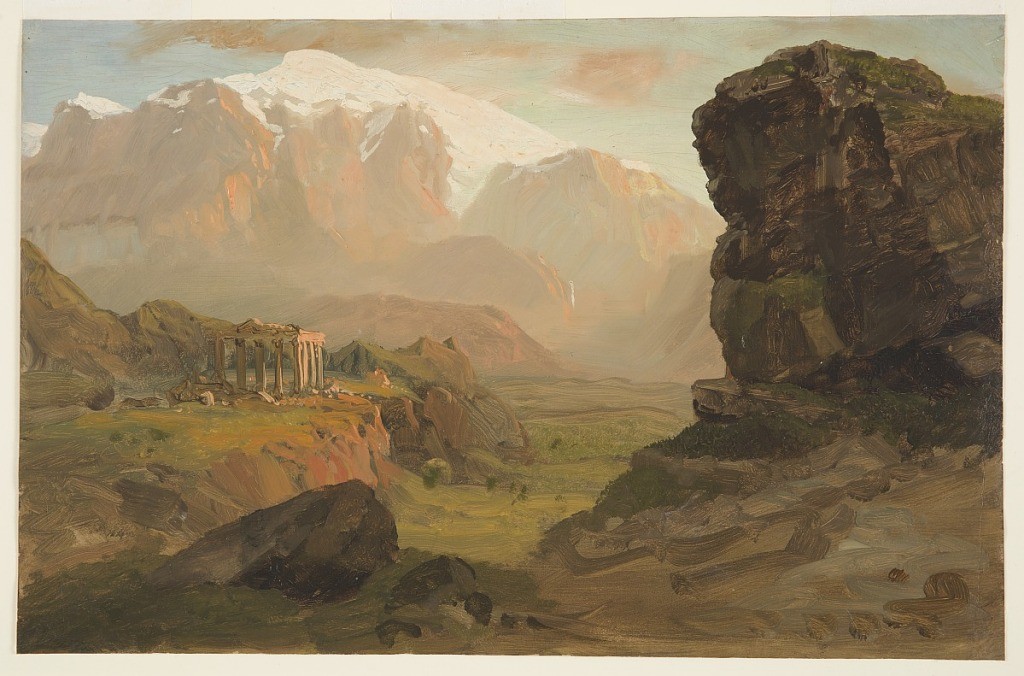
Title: Imagined Landscape with Ruined Temple
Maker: Frederic Edwin Church, American, 1826–1900
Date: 1868–69
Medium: Brush and oil on thin, tan paperboard
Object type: Drawing
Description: Landscape sketch showing an imagined view of an ancient, ruined temple on a plateau in an extremely rugged, mountainous landscape that is likely a composite view of scenery from Jordan, Syria, Lebanon, Greece, and the European Alps. In the foreground at right, a tall, dark, rough, and rocky outcropping frames the scene. Interestingly, the darker hue of brown pigment here was used by the artist to paint over an ancient temple facade with two-and-a-half columns. Its entablature (above) and stylobate (or base, below) are visible, having not been fully covered. The linear elements of the columns are still discernable beneath the paint. In the middle distance at left, a ruined temple with a four-column facade is situated upon a flat prominence or plateau. Its cliffside at center left is colored red and orange by the light of the setting sun. A lush, green, and narrow valley is visible at center that extends into the background, where a range of immense and towering mountains forms a high, undulating horizon. The tallest peak, at upper left, is snow-capped while its abrupt mountainsides also catch the sunset light. Above, rosy clouds hang in an otherwise blue-green sky.